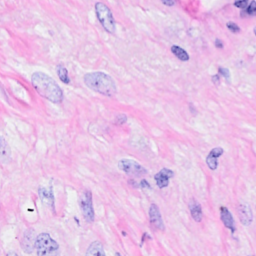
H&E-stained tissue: Breast